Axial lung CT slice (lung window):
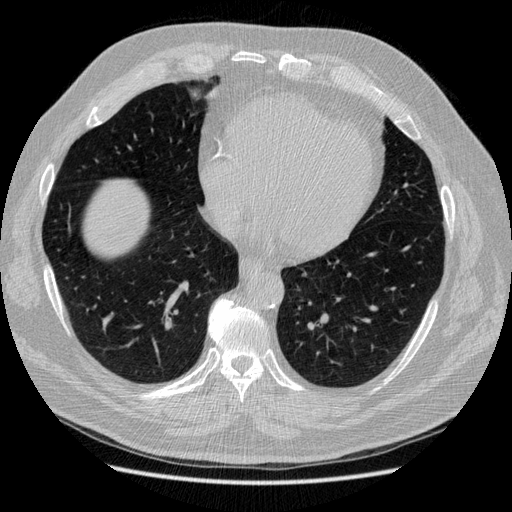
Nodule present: no